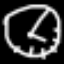
Label: clock